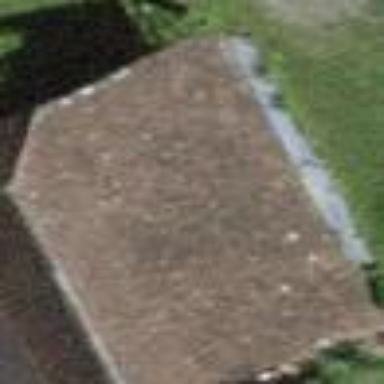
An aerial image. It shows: Barn.